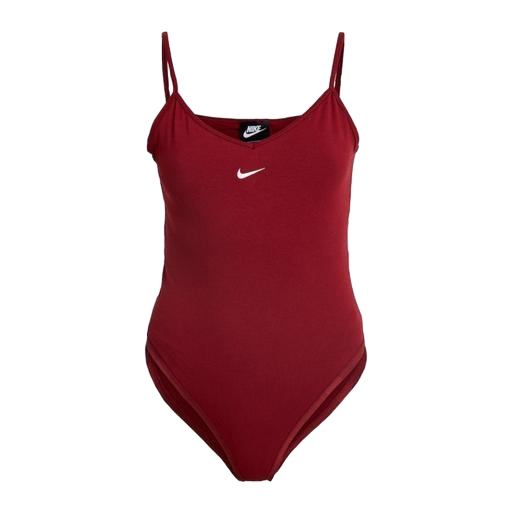
tight fit nd low scoop neck, longline singlet, dri-fit tank, white background